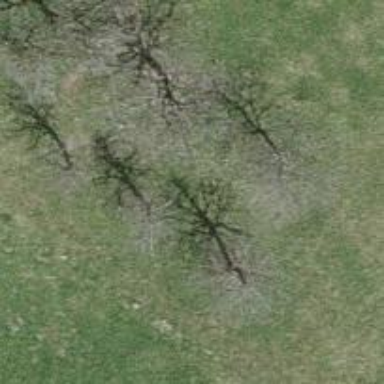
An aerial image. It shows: Beautiful tree in nature.